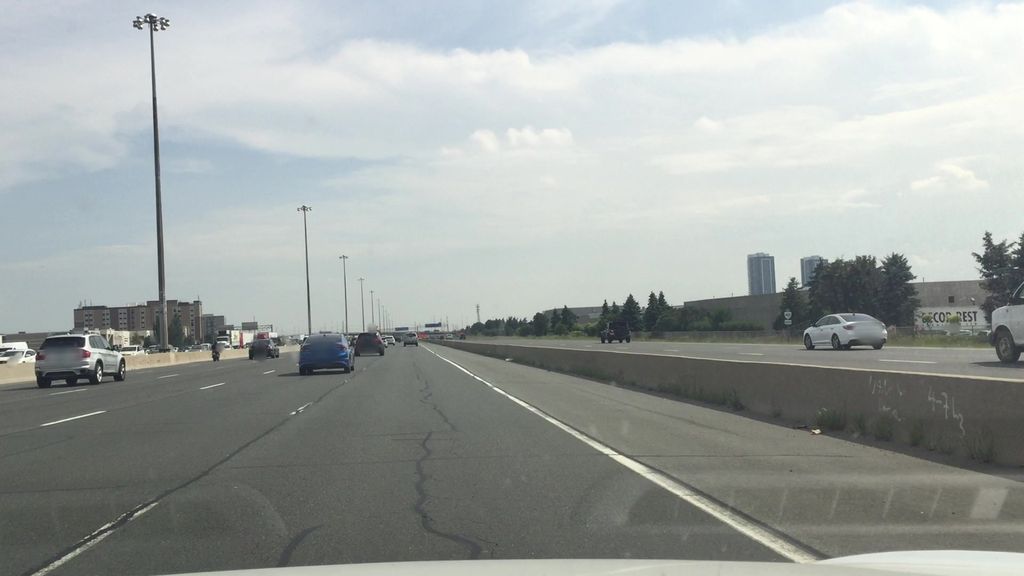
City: toronto